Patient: sex M, age 44
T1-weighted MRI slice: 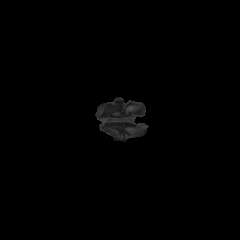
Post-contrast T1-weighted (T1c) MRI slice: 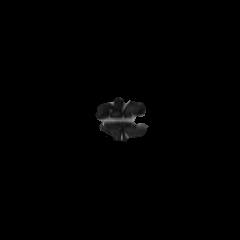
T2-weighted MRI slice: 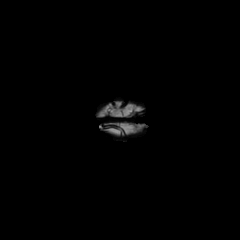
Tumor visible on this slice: no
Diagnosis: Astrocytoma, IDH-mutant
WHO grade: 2